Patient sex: M
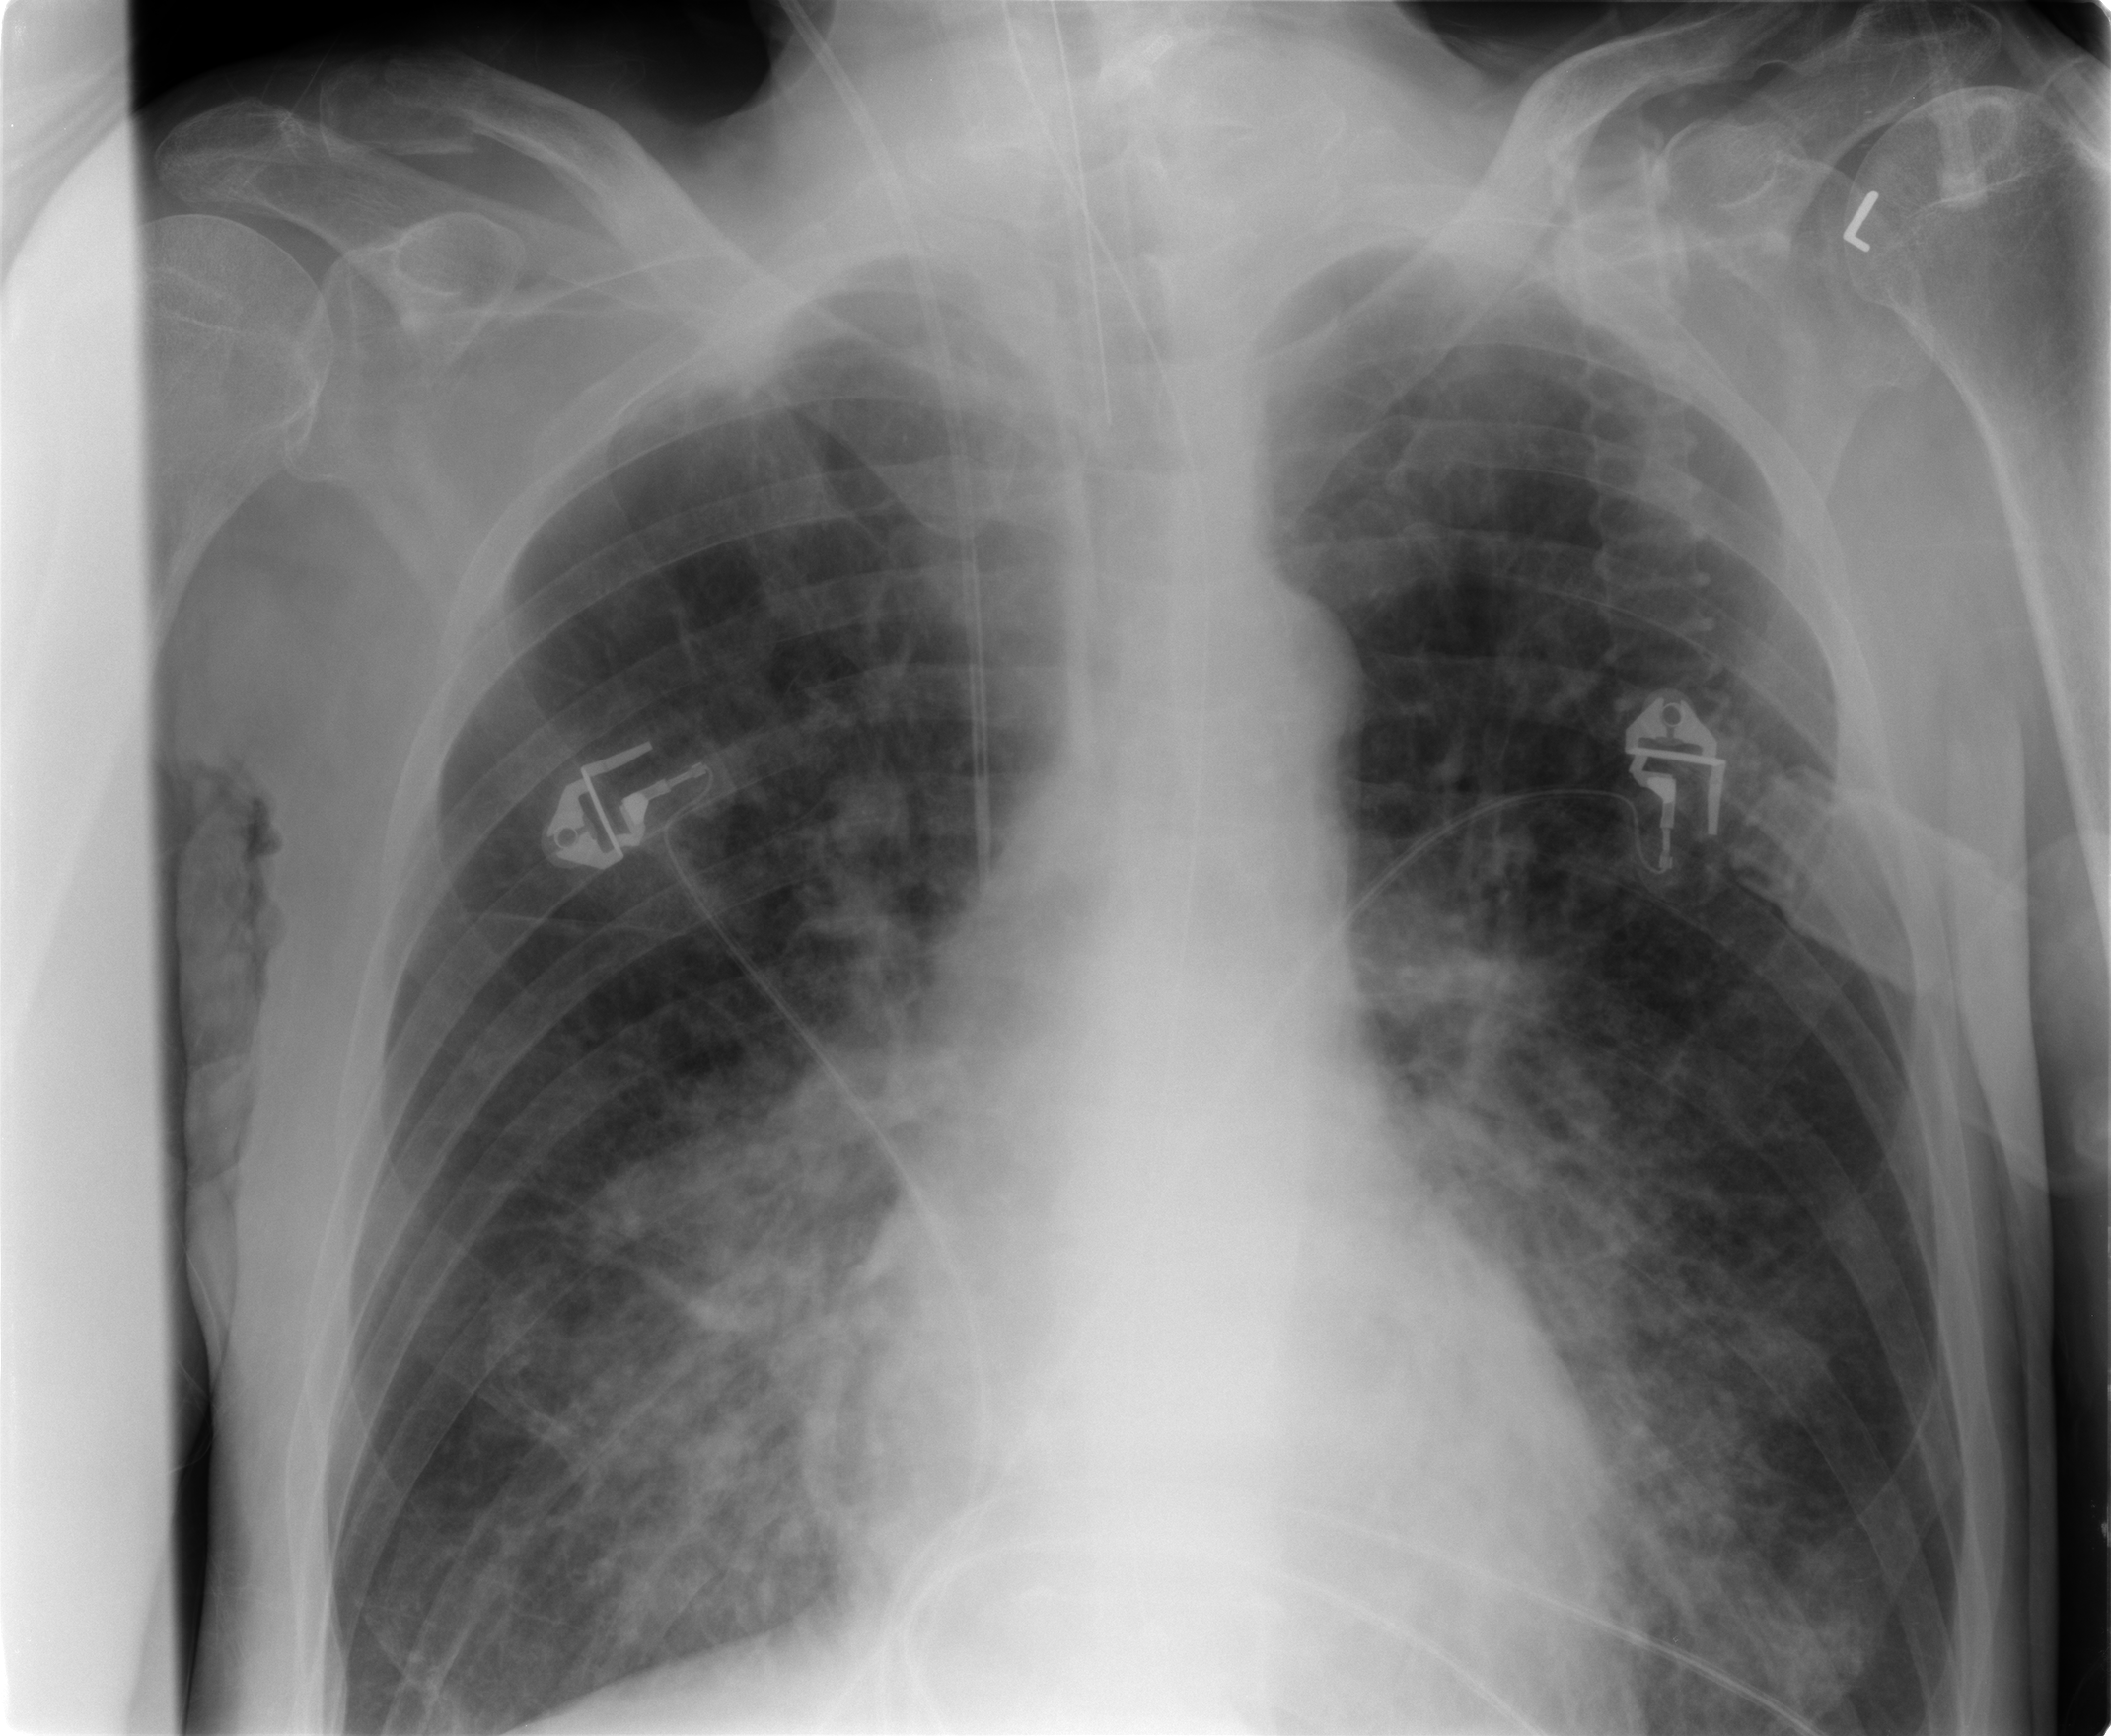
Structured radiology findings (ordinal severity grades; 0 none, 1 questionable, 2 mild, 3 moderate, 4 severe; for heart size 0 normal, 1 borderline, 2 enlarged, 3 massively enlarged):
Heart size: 0
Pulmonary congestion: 0
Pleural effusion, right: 0
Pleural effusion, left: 0
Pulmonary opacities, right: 2
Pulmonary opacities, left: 2
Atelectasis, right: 2
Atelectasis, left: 2